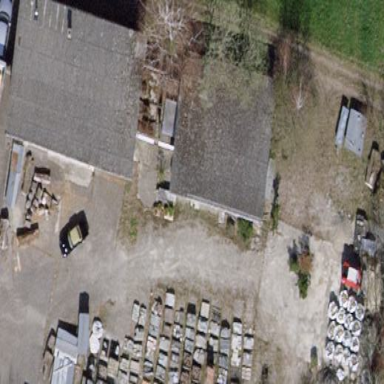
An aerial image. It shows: Flat roof building with grey roof.